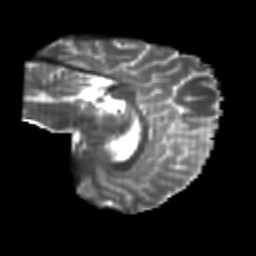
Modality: T2w
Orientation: sagittal
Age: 24
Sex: female
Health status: healthy
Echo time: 0.074 s